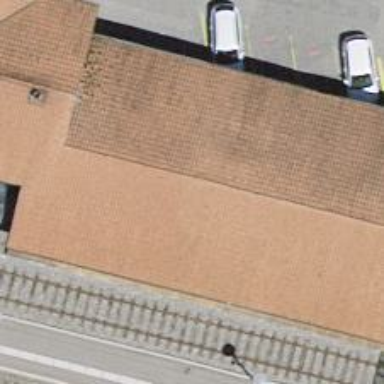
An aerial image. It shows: Railway station that also serves as public transport station.